Interaction volume radius: 5 \u00c5
Interaction volume height: 25 \u00c5
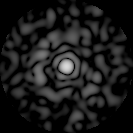
Disorder parameter: 0.8654